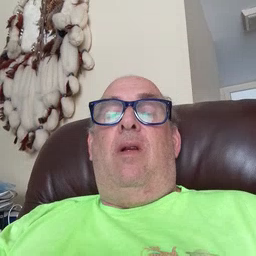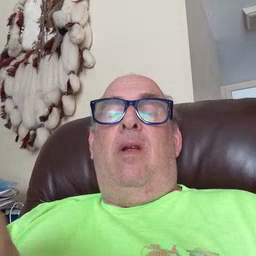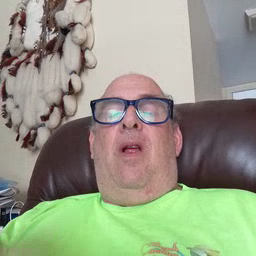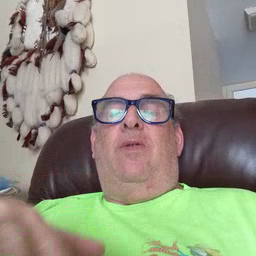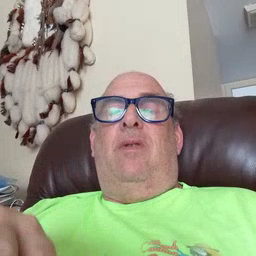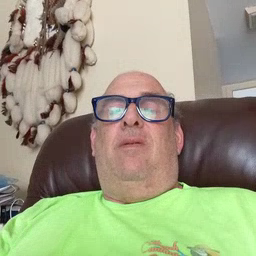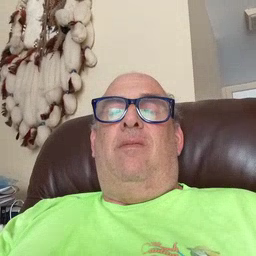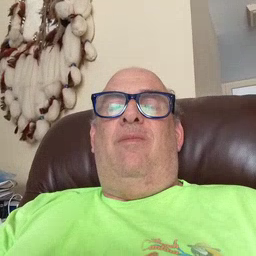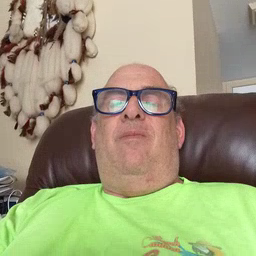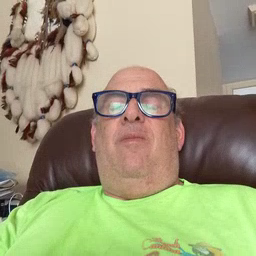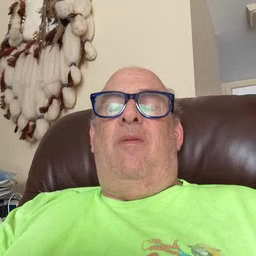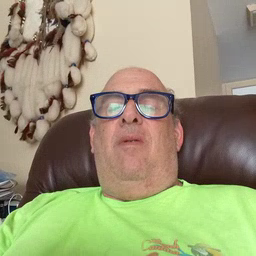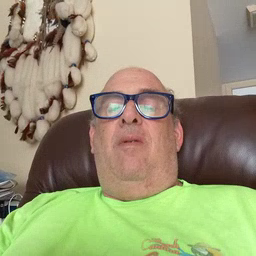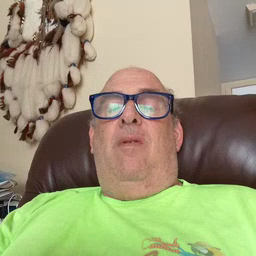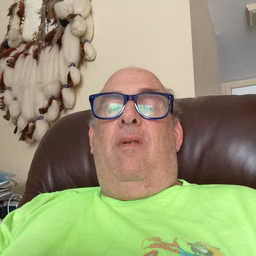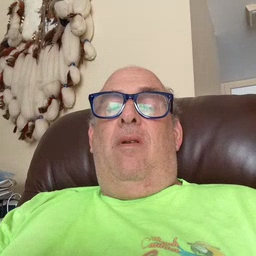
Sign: underwear